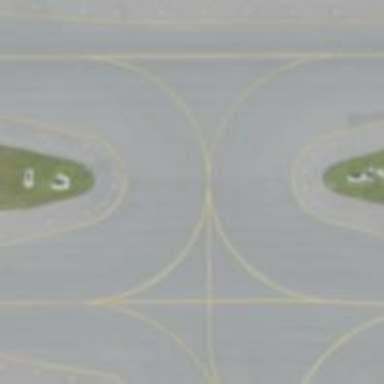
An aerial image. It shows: View of taxiway at the airport.